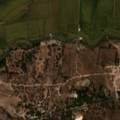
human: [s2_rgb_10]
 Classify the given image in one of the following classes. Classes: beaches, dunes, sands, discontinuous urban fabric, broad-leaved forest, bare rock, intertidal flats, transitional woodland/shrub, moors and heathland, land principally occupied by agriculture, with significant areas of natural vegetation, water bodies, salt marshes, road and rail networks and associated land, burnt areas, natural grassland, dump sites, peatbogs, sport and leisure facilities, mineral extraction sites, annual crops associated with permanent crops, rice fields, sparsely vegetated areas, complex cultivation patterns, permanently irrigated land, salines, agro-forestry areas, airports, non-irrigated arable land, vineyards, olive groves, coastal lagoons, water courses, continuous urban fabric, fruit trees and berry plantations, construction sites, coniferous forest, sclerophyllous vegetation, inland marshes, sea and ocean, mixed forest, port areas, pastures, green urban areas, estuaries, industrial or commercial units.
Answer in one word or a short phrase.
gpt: rice fields, agro-forestry areas, mixed forest, salines, water courses